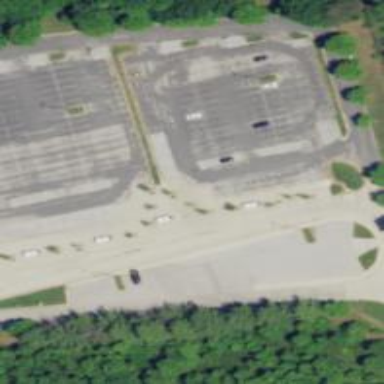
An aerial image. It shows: Parking space.